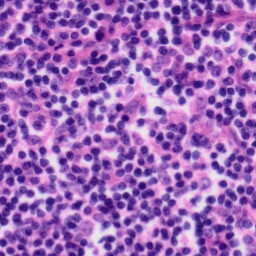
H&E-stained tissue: Tonsil